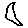
Label: moon